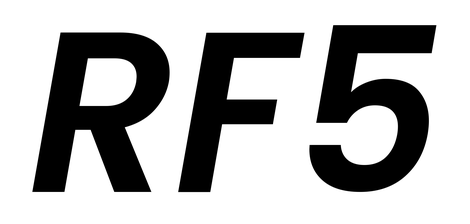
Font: Poppins-SemiBoldItalic